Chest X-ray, AP view. Patient: 55 years old, sex M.
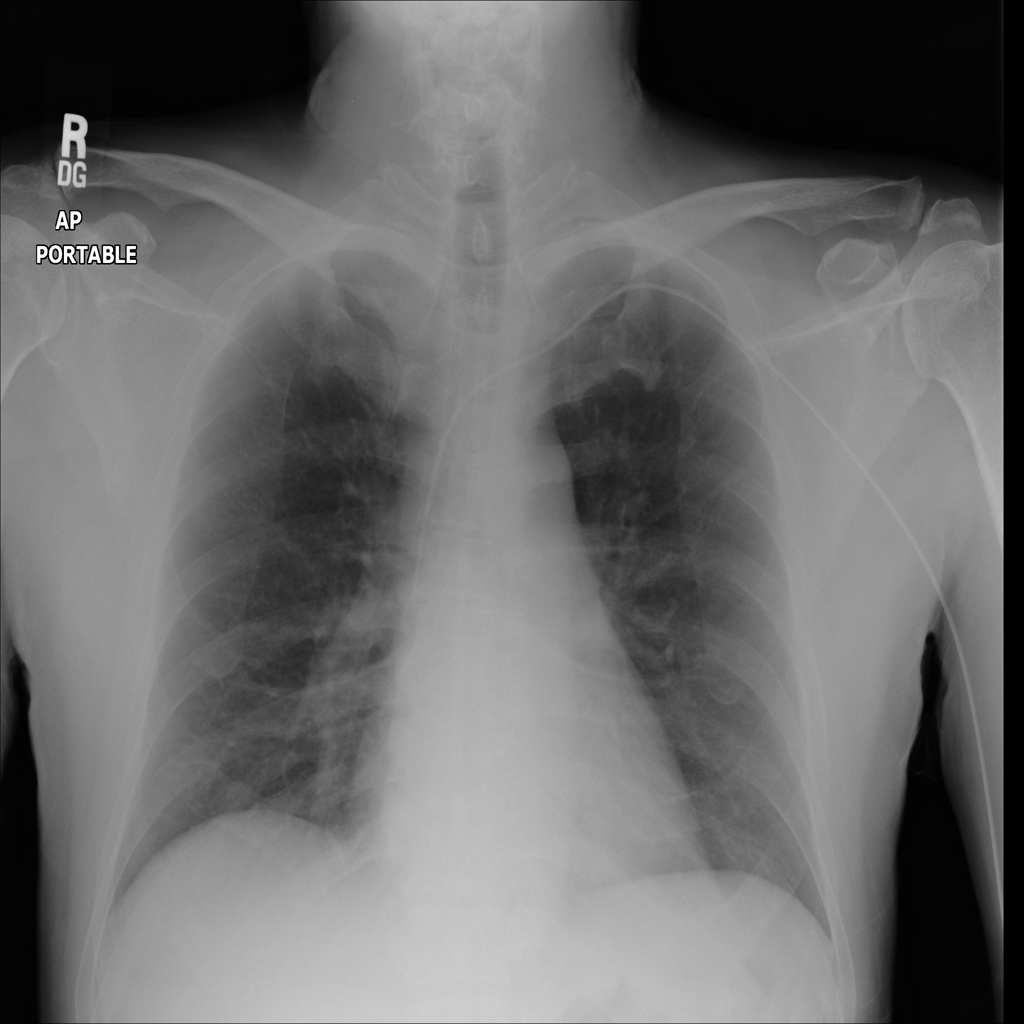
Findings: No Finding